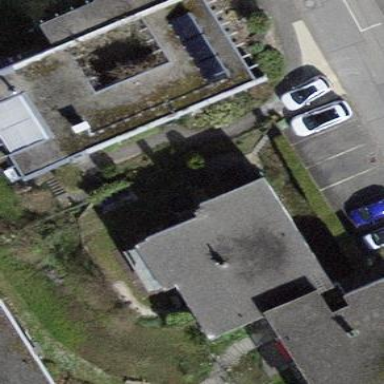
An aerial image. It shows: Flat-roofed building.